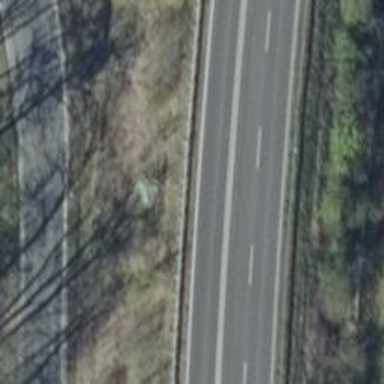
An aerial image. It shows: Asphalt motorway with primary highway classification.